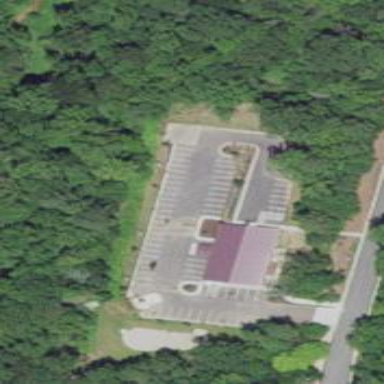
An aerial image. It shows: Parking area with asphalt surface.